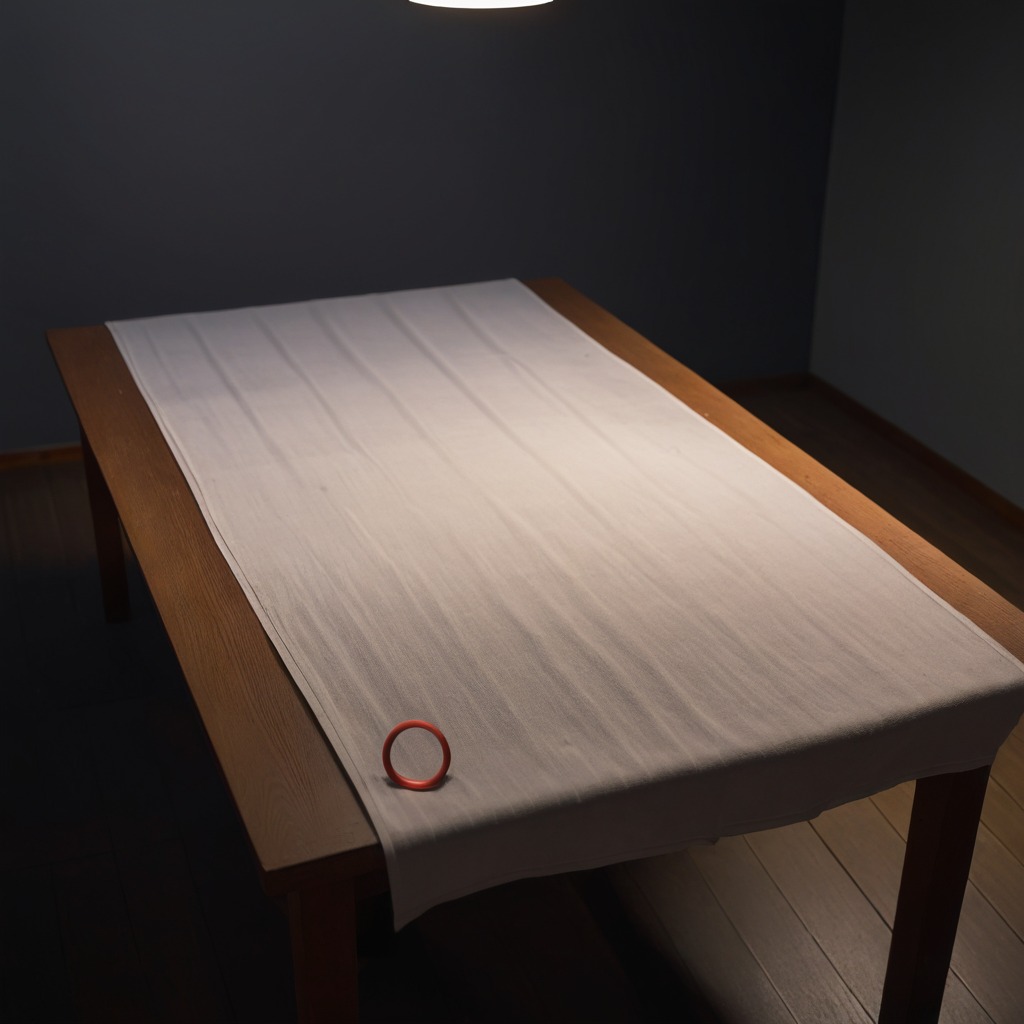
A rubber O-ring lying on a wooden table inside a workshop at night dim ambient light soft shadows worn but beneath the cloth